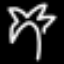
Label: palm tree